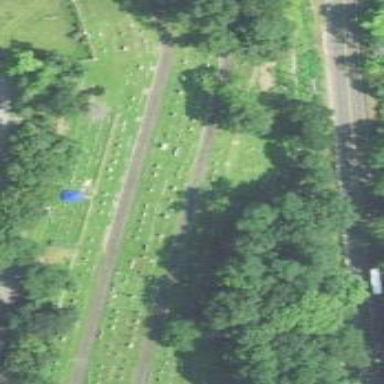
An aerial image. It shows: Cemetery.